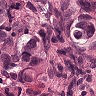
Metastatic tissue present: yes